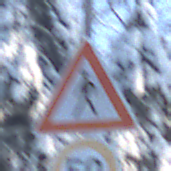
Verkehrszeichen: FussgaengerRechts
Zusatzzeichen unten: Geschwindigkeit50
Umgebung: Outdoor, Nature
Tageszeit: MorningAfternoon
Wetter: Clear
Licht: Natural
Jahreszeit: Winter
Kontrast: LowContrast